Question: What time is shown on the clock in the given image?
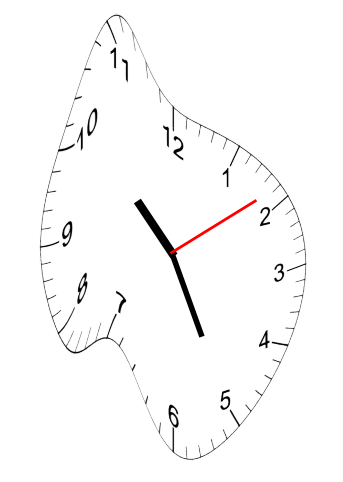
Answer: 10:25:09